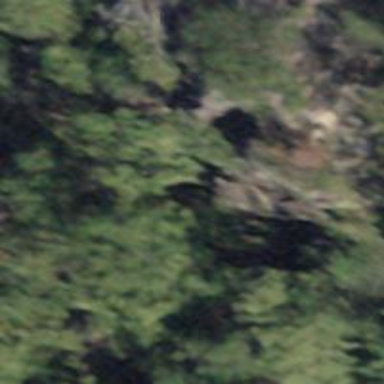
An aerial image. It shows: Natural cliff.